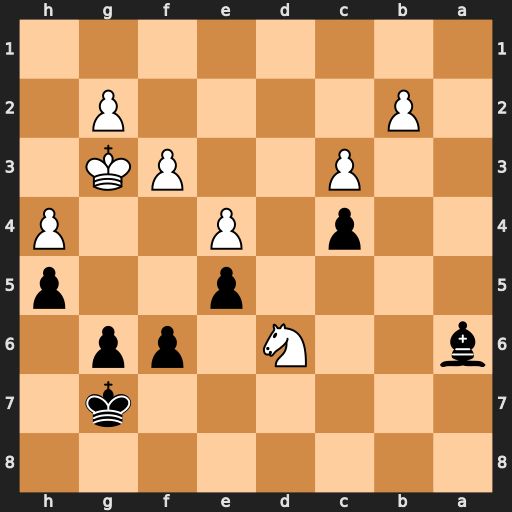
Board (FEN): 8/6k1/b2N1pp1/4p2p/2p1P2P/2P2PK1/1P4P1/8
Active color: b
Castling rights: -
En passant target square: -
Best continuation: Kf8 Kh3 Ke7 Nxc4 Bxc4